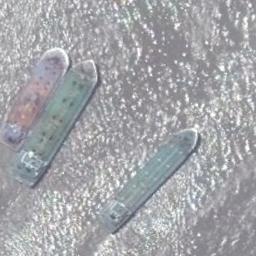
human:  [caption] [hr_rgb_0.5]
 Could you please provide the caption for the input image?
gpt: Several ships of different sizes and colors are sailing in the yellow water .

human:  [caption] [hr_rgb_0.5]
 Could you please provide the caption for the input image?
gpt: There are three ships in the black water .

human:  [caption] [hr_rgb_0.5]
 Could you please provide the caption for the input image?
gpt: One red and two green tankers are driving on the gray-blue sea .

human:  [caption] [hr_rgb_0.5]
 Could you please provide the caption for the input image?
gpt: There are three different ships at sea .

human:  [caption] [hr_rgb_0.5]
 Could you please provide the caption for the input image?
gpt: There are three ships surrounded by water .